Question: I'm trying to get a good Agda environment set up, but a big stumbling block is the readability of Unicode symbols in my Emacs setup.
I am on Mac OS X 10.7 with Emacs(.app) 23.3.1, and have configured my default font to Monaco using 'Set Default Font...' from the 'Options' menu. However, for Unicode symbols like <=, , and - it's falling back to some seriously ugly low-resolution rasterized glyphs that do not appear to be Monaco or any other monospace font I've checked. This is a huge readability problem for reading frequently Unicode-heavy Agda source.
How can I make Emacs use nice TTF glyphs instead?
Here's a screenshot showing a zoomed-in view of some characters in an Emacs buffer (on the right), and the same characters pasted into Font Book and displayed in Monaco (on the left):

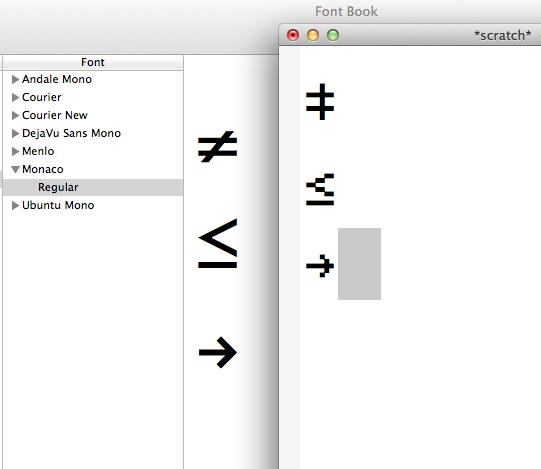
Answer: Adding the following to my '.emacs' solved the problem, based on <URL>:
'''
(if (string-equal system-type "darwin")
(set-fontset-font "fontset-default"
'unicode
'("Monaco" . "iso10646-1")))
'''
Apparently using the -T font selection menu is not enough to change the font for all characters, but this bit of configuration seems to affect the way all Unicode characters are displayed. Much better!
N.B.: For Agda purposes, it turns out that Menlo might be a better choice than Monaco, as Monaco seems to lack such useful characters as .